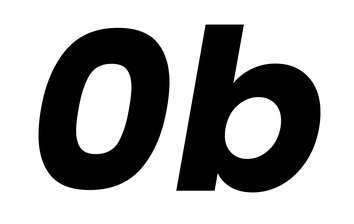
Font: Poppins-BoldItalic